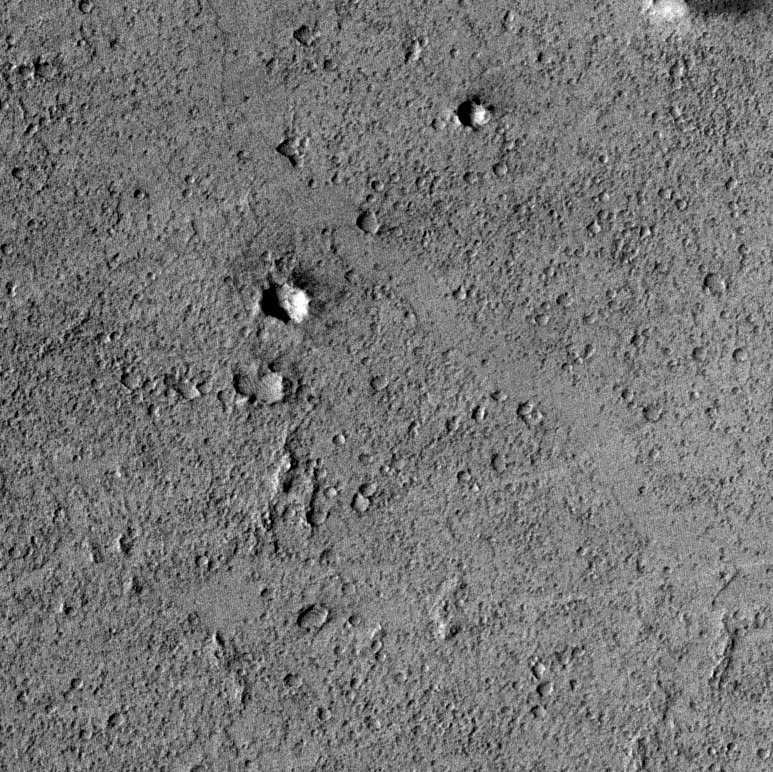
Label: dustdevil